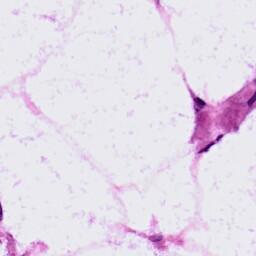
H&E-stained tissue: LymphNode